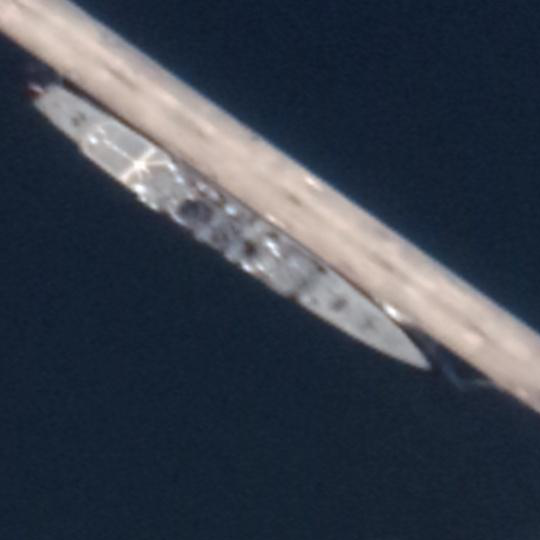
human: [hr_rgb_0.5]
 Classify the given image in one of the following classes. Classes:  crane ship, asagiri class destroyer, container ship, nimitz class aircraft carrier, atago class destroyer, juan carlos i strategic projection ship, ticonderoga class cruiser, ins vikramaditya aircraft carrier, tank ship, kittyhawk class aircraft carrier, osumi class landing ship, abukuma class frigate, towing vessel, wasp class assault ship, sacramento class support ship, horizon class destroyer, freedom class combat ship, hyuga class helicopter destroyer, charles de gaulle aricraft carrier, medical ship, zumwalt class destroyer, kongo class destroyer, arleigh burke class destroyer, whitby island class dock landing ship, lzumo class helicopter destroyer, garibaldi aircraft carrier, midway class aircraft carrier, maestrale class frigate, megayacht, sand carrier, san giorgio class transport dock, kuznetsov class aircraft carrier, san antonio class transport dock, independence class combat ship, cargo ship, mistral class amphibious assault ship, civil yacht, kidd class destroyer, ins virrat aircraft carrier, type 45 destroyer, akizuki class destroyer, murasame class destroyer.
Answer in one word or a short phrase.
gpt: Abukuma class frigate